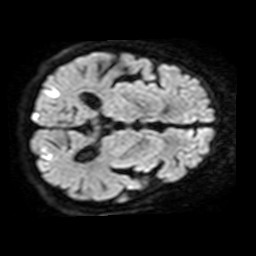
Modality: TRACE
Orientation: axial
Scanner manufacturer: philips
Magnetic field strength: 1.5 T
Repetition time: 2.999 s
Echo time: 0.06279 s